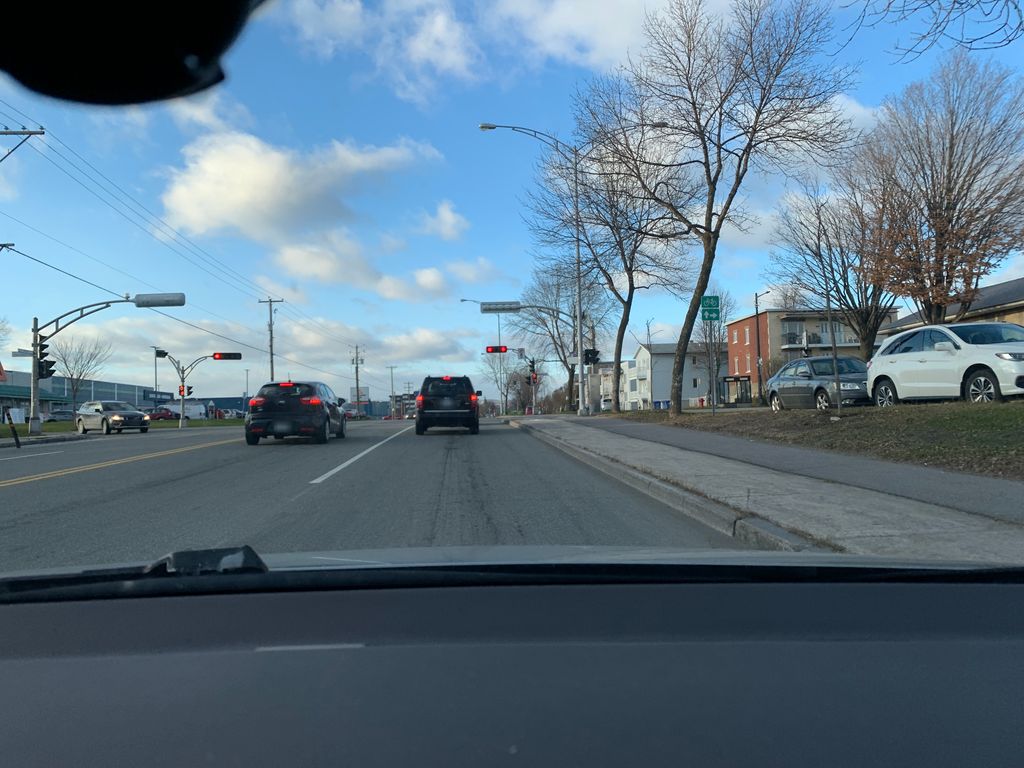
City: quebec_city